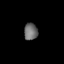
Tissue: lung
Cell type: Endothelial cells
Senescence score: 0.5434
Nuclear area (px): 225
Mean DAPI intensity: 108.28